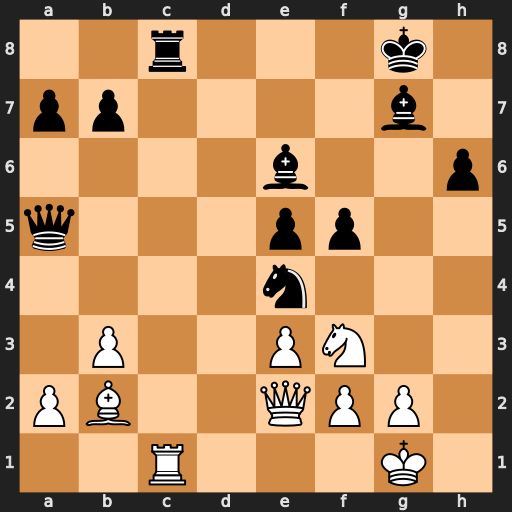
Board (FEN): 2r3k1/pp4b1/4b2p/q3pp2/4n3/1P2PN2/PB2QPP1/2R3K1
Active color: w
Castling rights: -
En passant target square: -
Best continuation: Rxc8+ Bxc8 Qc4+ Kh7 Qxc8